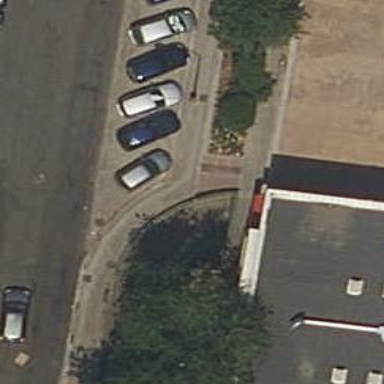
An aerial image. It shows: Parking entrance.